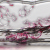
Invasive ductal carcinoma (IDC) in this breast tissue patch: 0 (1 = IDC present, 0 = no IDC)